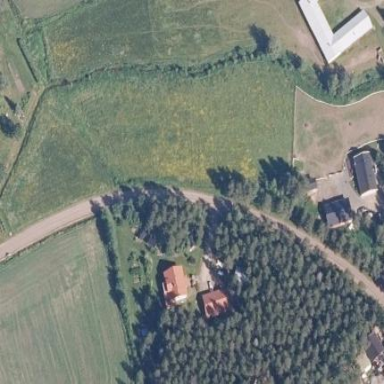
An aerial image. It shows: Farmyard area.